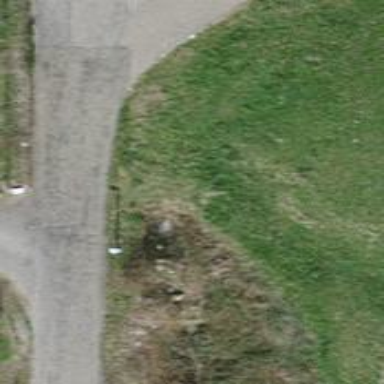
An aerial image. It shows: Culvert tunnel.